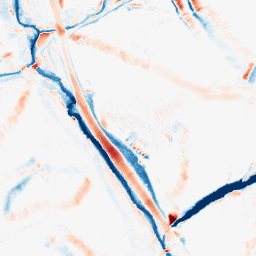
Category: morphological
Decomposition family: morphological_diamond
Decomposition parameters: operation: average
radius: 10
Upsampling method: sinc_blackman
Upsampling parameters: scale: 4
kernel_size: 16
Upsampling scale: 4